Question: I've inherited an Access database for a rugby club that was designed to allow them to catalogue photographs, who appears in the photo graphs and if the people in the photograph give their consent for it to be used in media publications.
I've not worked with any kind of SQL for a long time so I'm feel a bit out of my depth here.
Here's what the database looks like:

I'm sure that the SQL to pull out a record for a photo, listing the participants associated to it and their consent value should be trivial but everything I try fails.
Can anyone help shed some light on this for me? I'm feeling real dumb right about now.
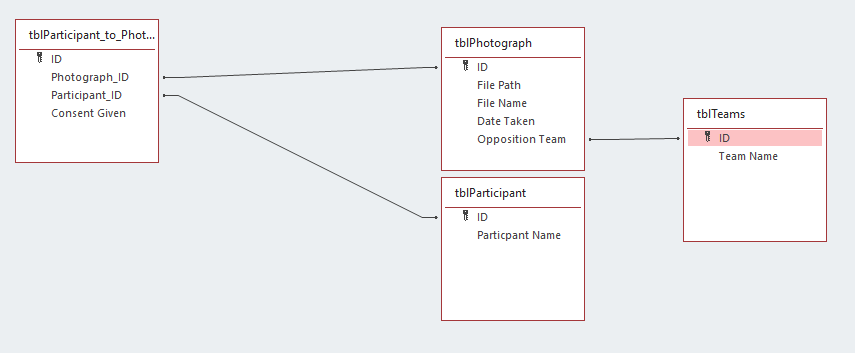
Answer: Try something like this (untested):
'''
SELECT
[ph].[File Name],
[p].[Participant Name],
[ptp].[Consent Given]
FROM
[tblPhotograph] [ph]
LEFT JOIN [tblParticipant_to_Photograph] [ptp] ON [ptp].[Photograph_ID] = [ph].[ID]
LEFT JOIN [tblParticipant] [p] ON [p].[ID] = [ptp].[Participant_ID]
'''